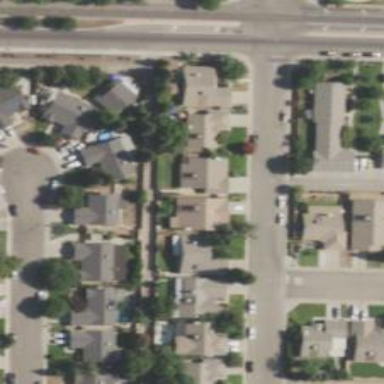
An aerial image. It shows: Alley classified as service road.